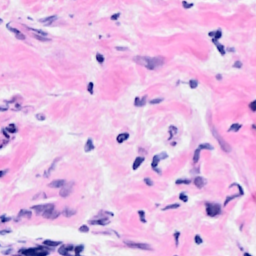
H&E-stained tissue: Breast